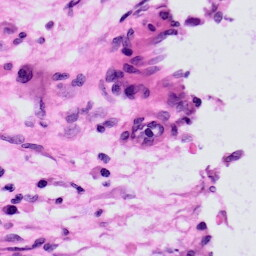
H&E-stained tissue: Skin